Field crop: maize
Growth stage: 1
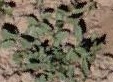
Species: convolvulus